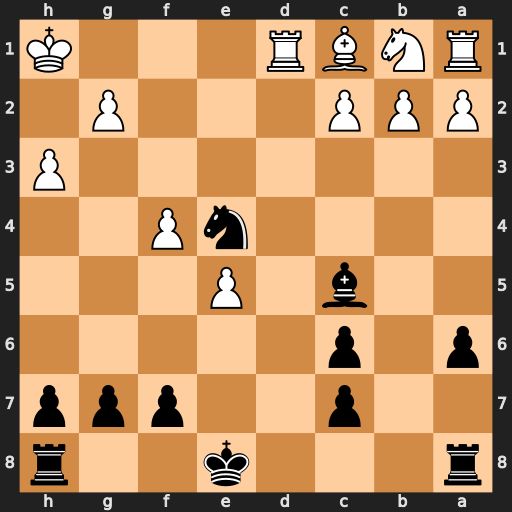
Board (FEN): r3k2r/2p2ppp/p1p5/2b1P3/4nP2/7P/PPP3P1/RNBR3K
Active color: b
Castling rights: kq
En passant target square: -
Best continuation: Nf2+ Kh2 Nxd1